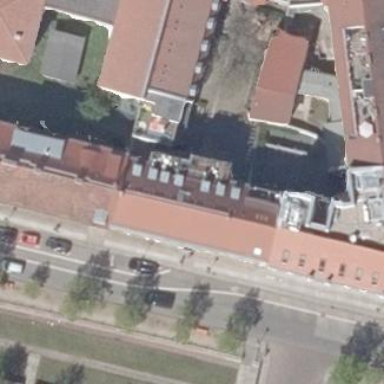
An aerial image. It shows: Gabled roof apartments building with red roof tiles and yellow exterior.